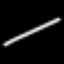
Label: line